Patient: sex F, age 65
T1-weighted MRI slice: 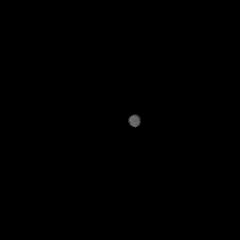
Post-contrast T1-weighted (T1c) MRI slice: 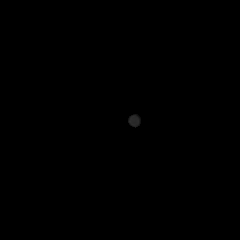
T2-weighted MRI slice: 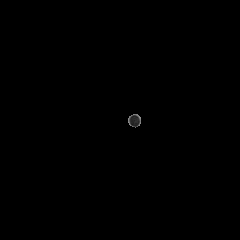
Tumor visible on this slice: no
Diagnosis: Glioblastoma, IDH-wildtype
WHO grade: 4